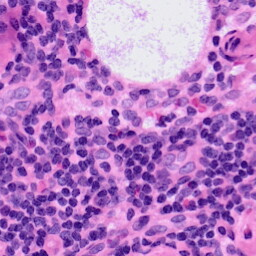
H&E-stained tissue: LymphNode